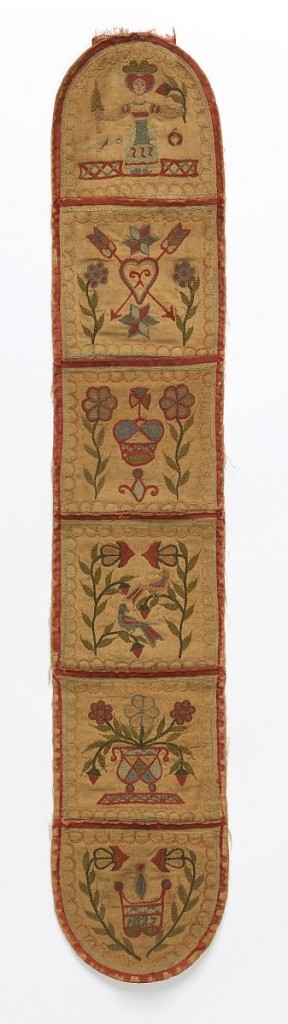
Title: Sewing case
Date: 1827
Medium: cotton, wool, silk Technique: embroidered
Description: Long narrow wall pocket with five pockets at equal intervals with rounded ends. Each pocket is embroidered. From top to bottom: girl holding a flower and umbrella; two arrows piercing a heart between two plants; crown between two plants; two plants with birds perched on branches; urn of flowers; and a shield with the date 1827 between two plants.